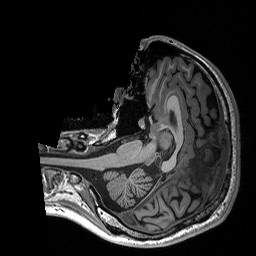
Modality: T1w
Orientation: axial
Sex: male